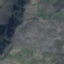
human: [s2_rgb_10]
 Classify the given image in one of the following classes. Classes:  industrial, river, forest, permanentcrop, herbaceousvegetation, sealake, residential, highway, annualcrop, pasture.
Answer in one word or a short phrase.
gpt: HerbaceousVegetation